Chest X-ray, AP view. Patient: 57 years old, sex F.
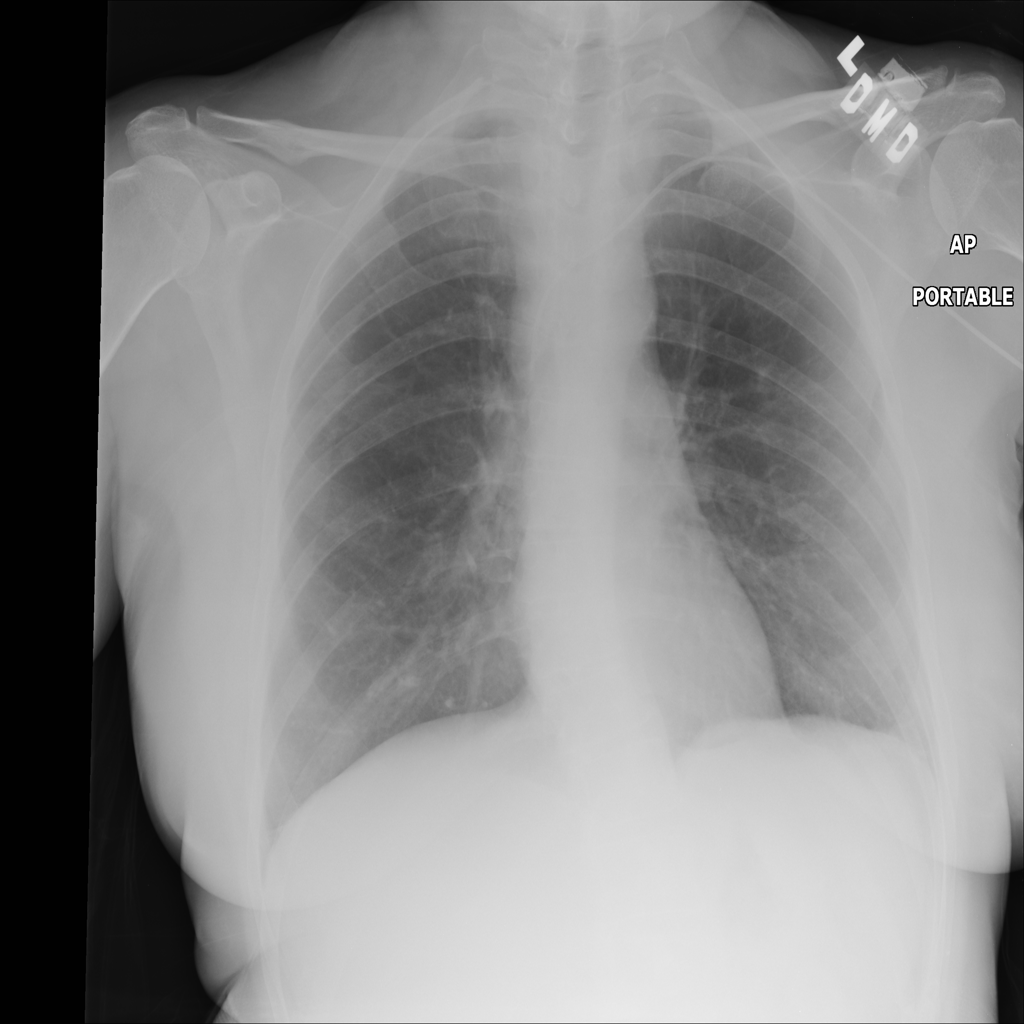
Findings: No Finding